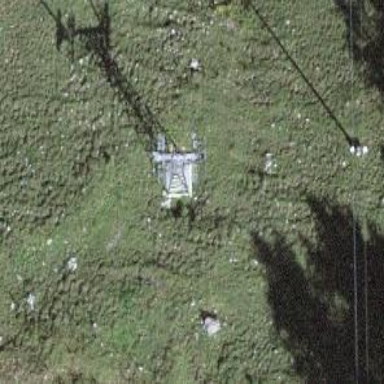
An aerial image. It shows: Pylon for aerialway.